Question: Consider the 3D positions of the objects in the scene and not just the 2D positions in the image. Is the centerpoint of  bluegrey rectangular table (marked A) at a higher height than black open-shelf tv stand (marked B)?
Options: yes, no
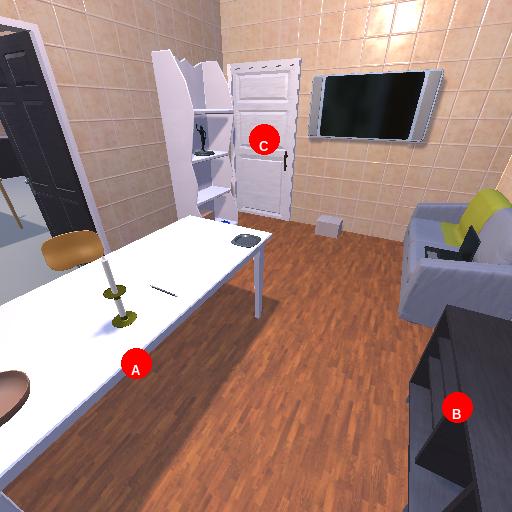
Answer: yes